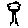
Label: tree